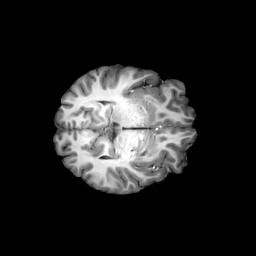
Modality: T1w
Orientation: axial
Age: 35
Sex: male
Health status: ill